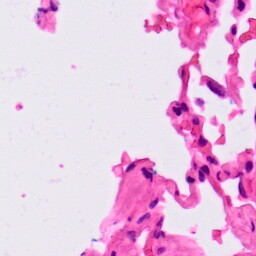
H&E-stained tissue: Lung